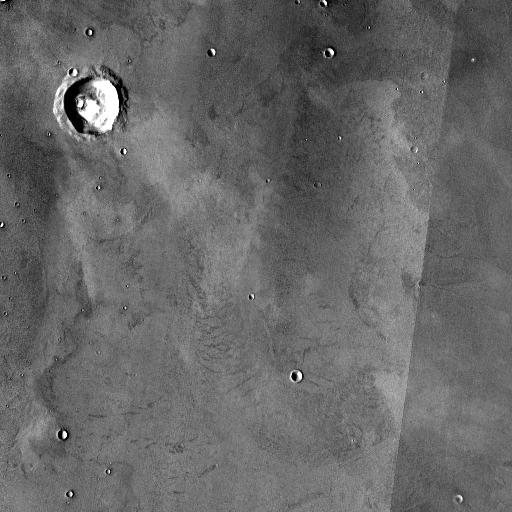
Crater classes present: Background, Other